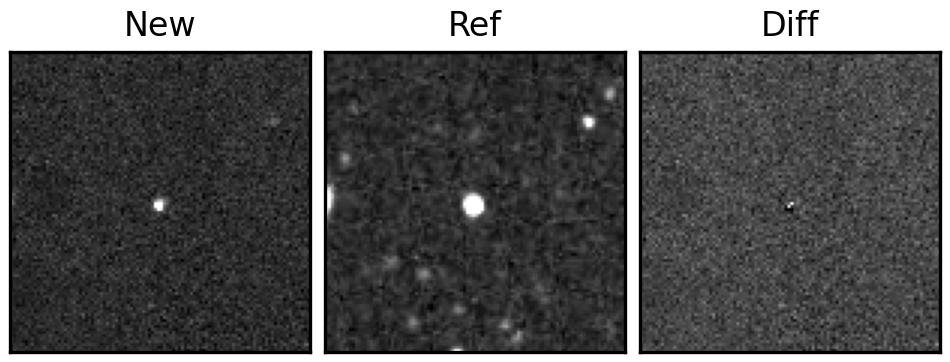
Label: bogus